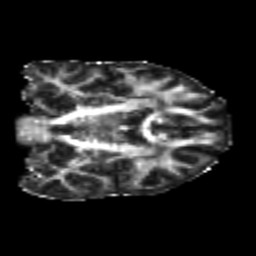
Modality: FA
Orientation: coronal
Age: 22
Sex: female
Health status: healthy
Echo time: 0.074 s